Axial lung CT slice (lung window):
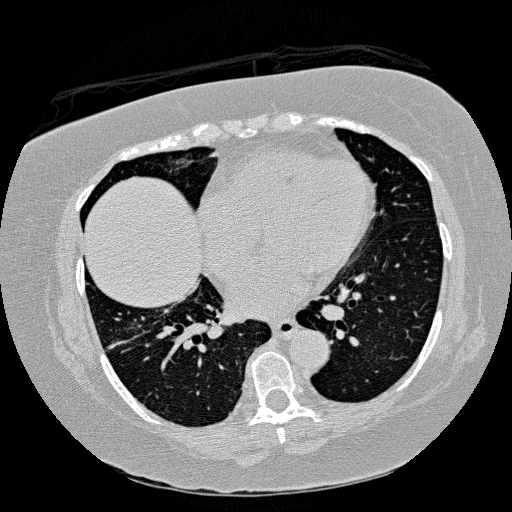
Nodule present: no